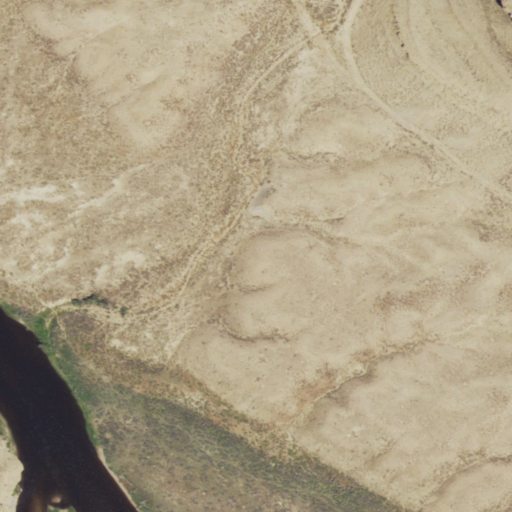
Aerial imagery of valley in Wyoming named Dry Draw containing shrub, open water, and grassland